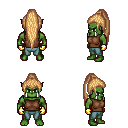
a pixel art fantasy rpg character, male body template, orc, green skin, brown sleeveless shirt, teal pants, light blonde extra-long topknot hairstyle, gold gloves, four views (front, back, left, right), 2x2 character sprite sheet, small pixel art, hard edges, no anti-aliasing